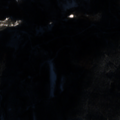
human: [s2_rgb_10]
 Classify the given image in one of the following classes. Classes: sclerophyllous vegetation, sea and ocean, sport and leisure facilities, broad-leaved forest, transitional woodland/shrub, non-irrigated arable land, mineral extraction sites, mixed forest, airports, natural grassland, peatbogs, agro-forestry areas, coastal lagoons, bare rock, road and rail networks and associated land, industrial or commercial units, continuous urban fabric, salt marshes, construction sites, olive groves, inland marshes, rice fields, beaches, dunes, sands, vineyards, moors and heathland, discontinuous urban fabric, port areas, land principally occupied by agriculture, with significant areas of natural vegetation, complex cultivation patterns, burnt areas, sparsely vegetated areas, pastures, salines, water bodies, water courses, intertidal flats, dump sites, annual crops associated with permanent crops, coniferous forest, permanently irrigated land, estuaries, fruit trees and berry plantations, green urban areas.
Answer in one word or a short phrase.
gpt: coniferous forest, mixed forest